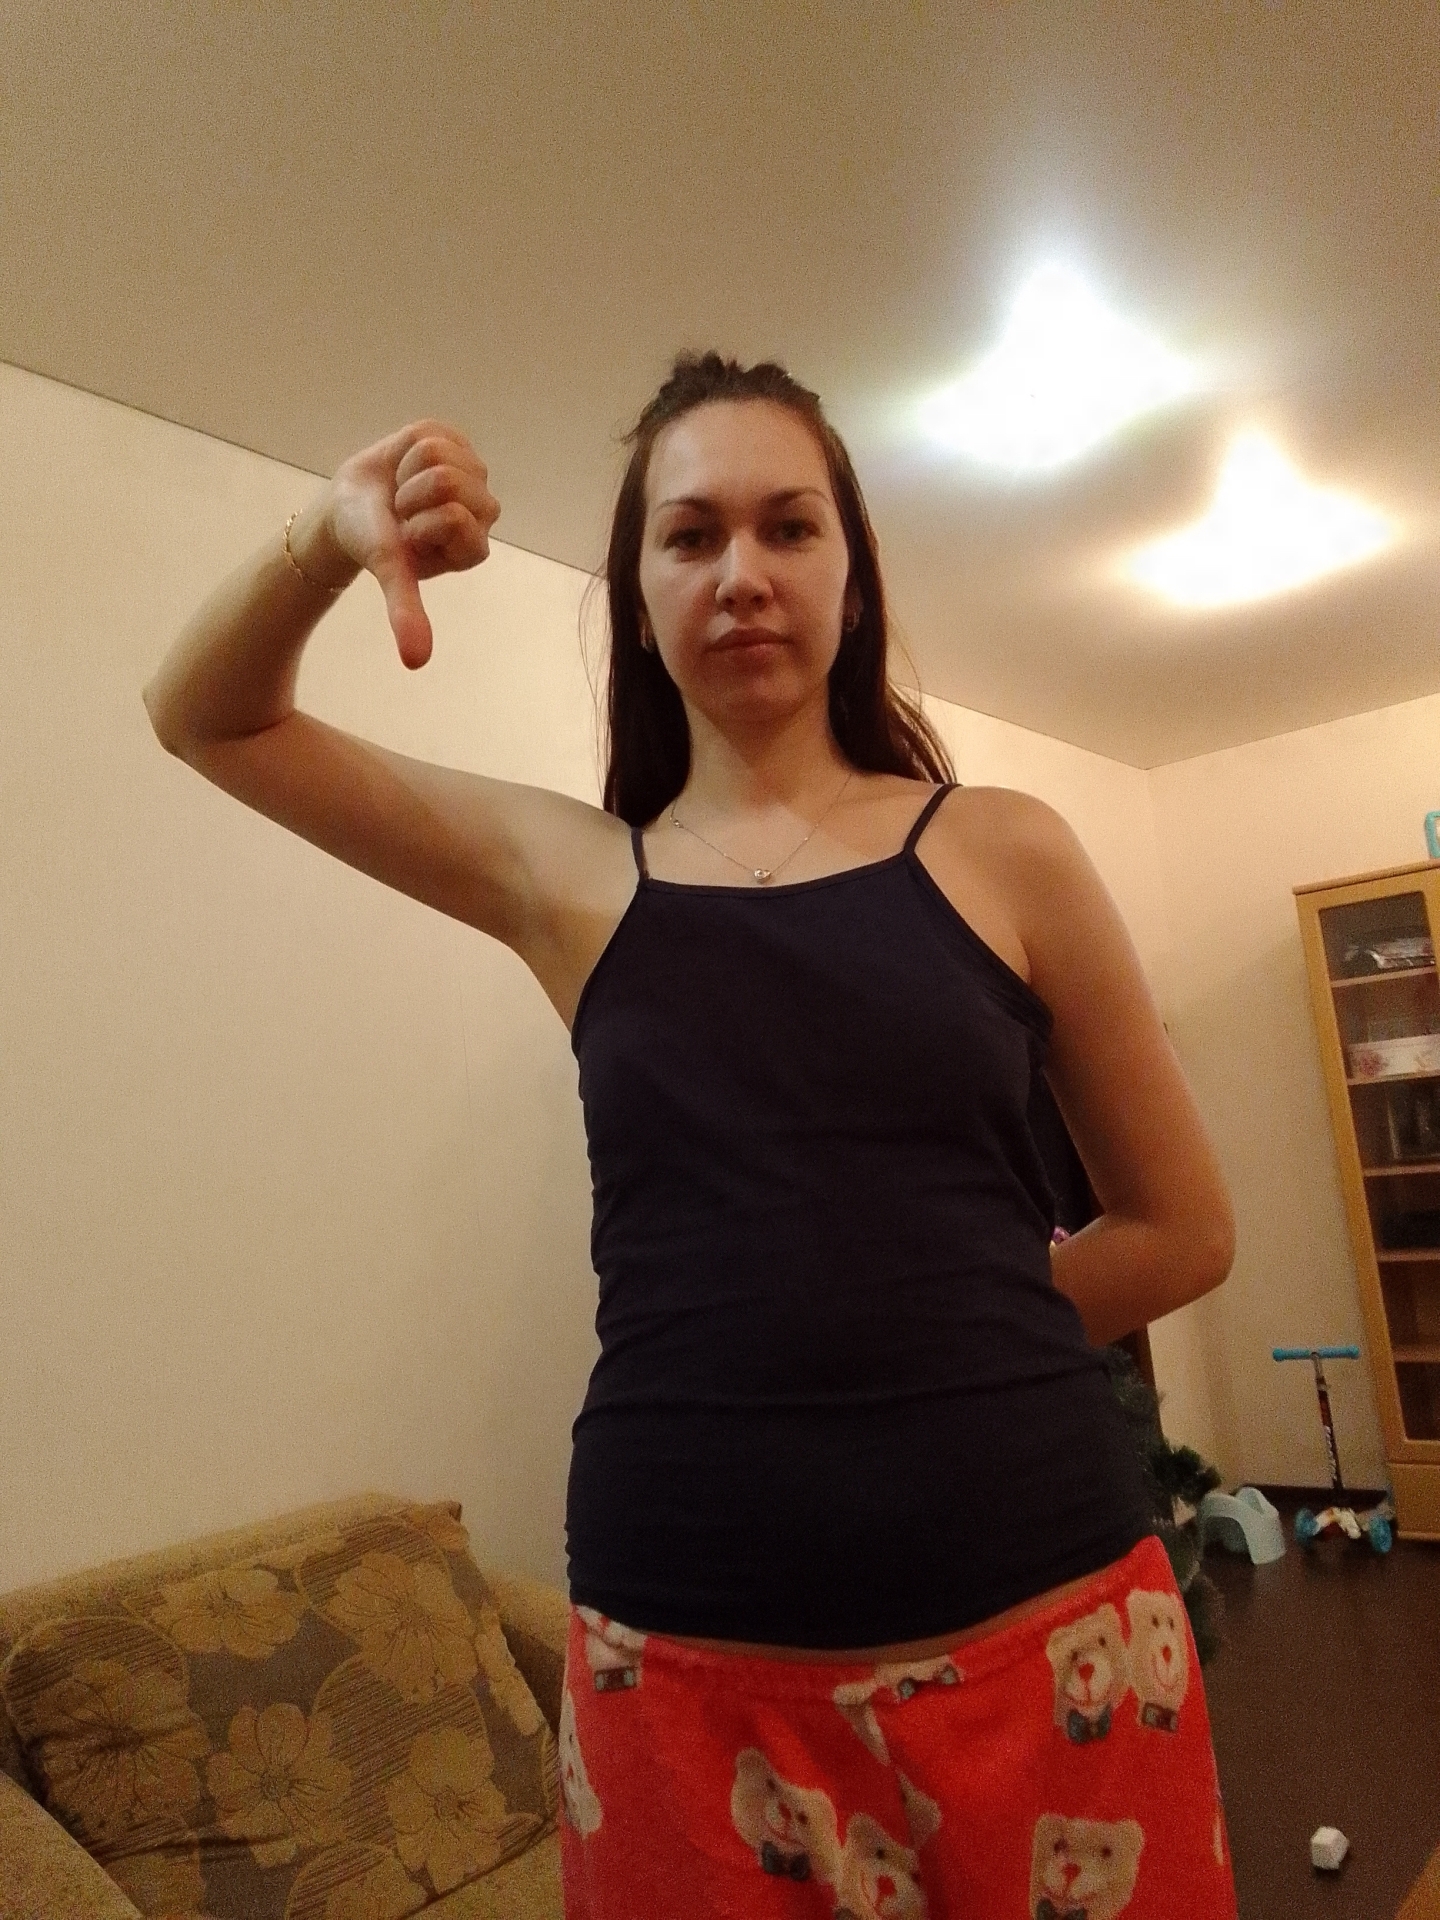
Label: noise